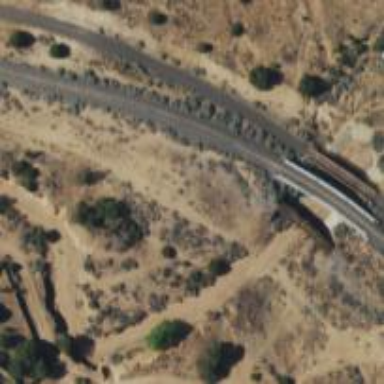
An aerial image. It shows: Abandoned railway.